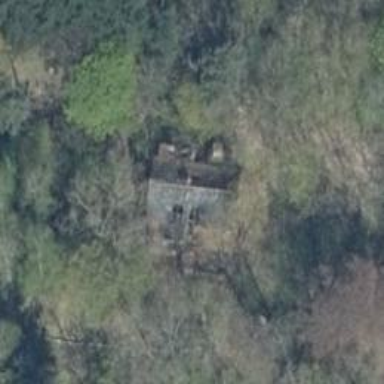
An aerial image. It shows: Ruin.